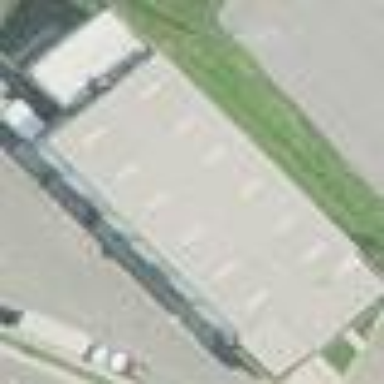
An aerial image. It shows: Building that houses car repair shop.